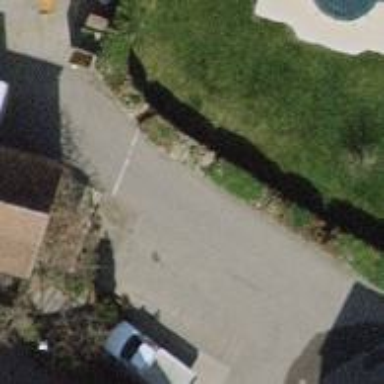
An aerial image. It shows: Concrete driveway serving as service road.